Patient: sex F, age 72
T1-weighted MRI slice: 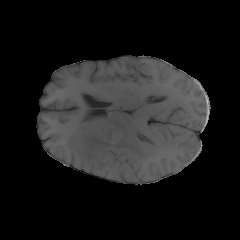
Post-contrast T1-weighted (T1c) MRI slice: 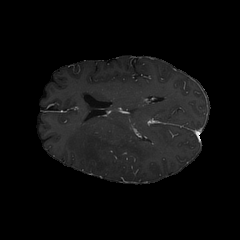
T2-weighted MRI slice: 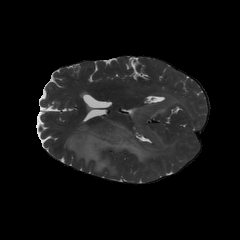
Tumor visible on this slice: yes
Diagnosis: Glioblastoma, IDH-wildtype
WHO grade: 4